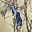
Label: 1